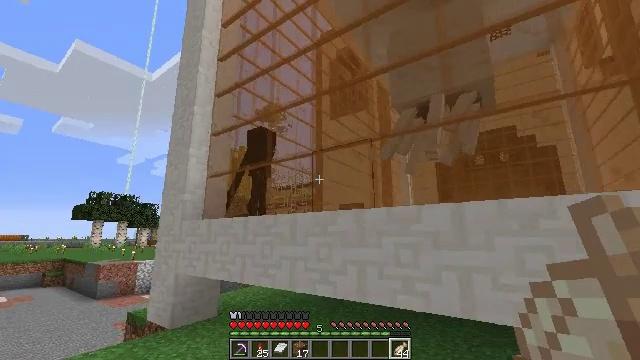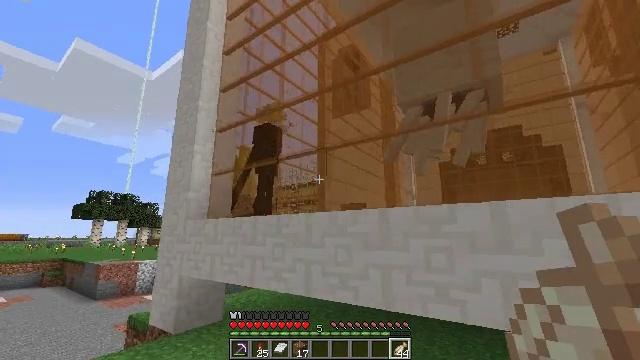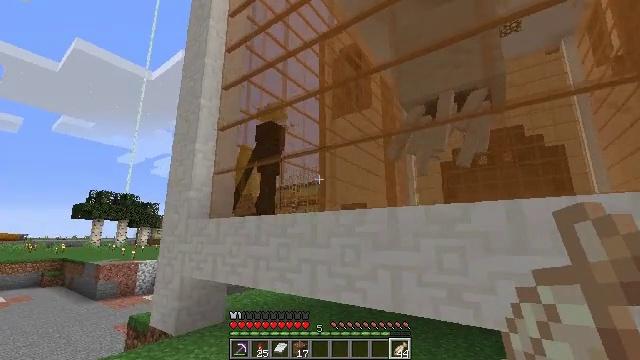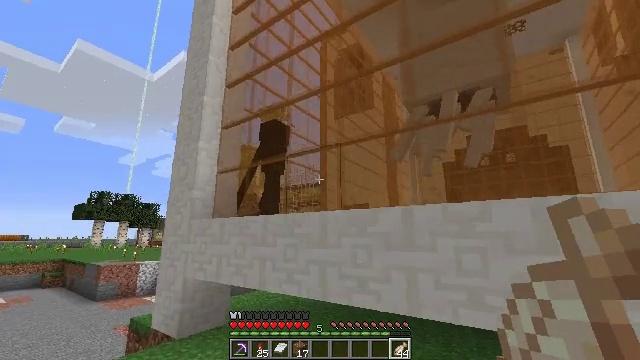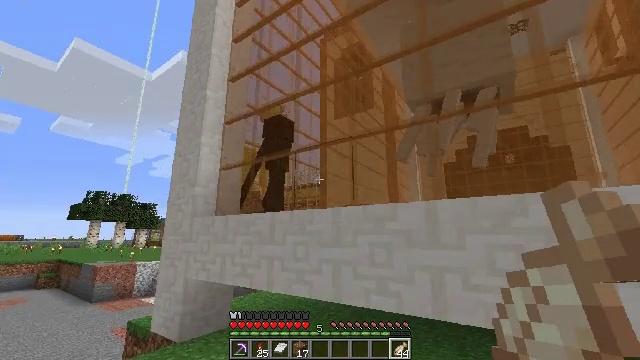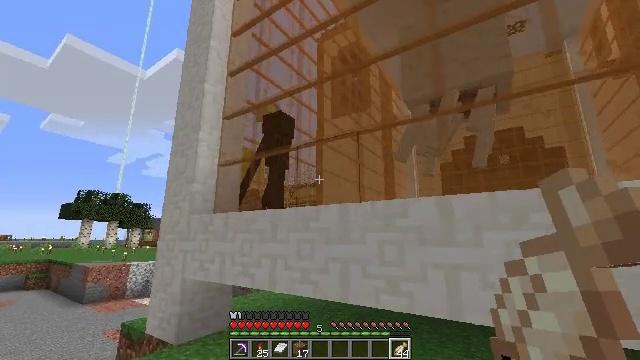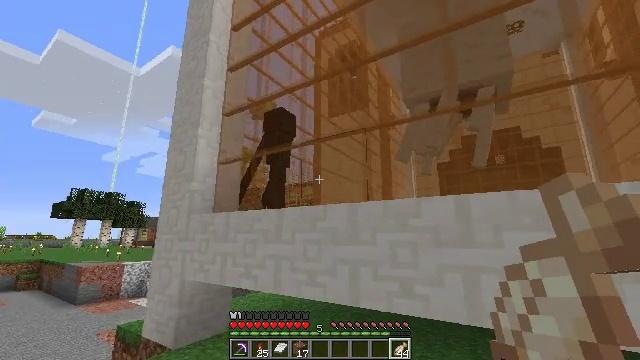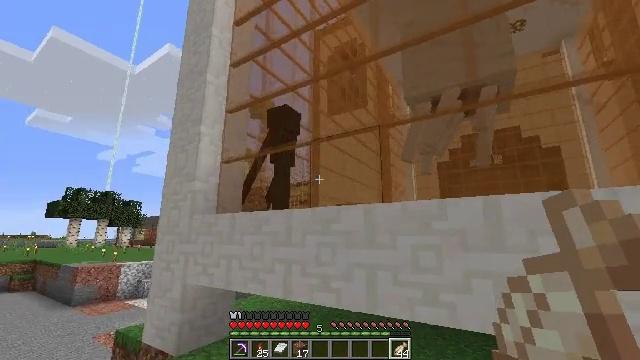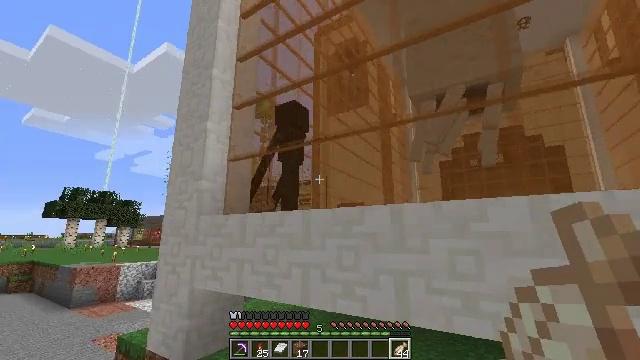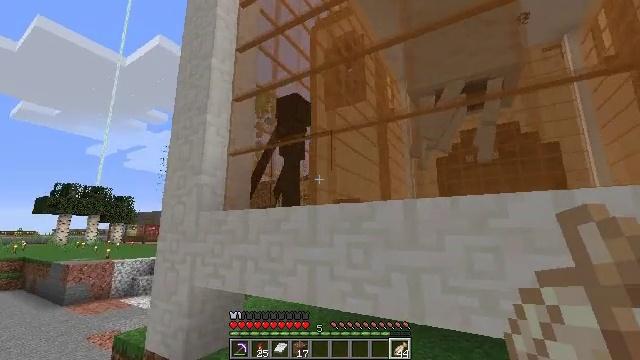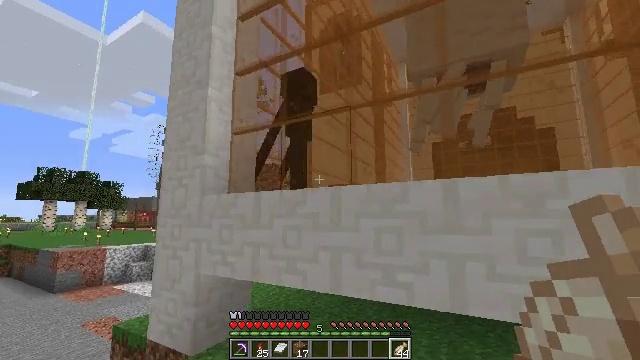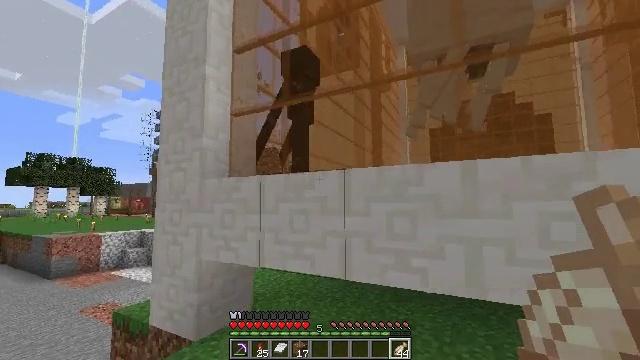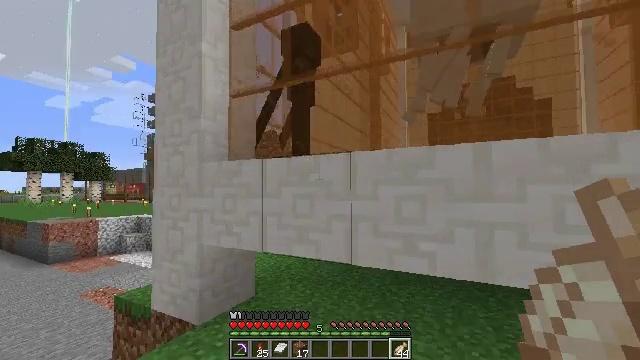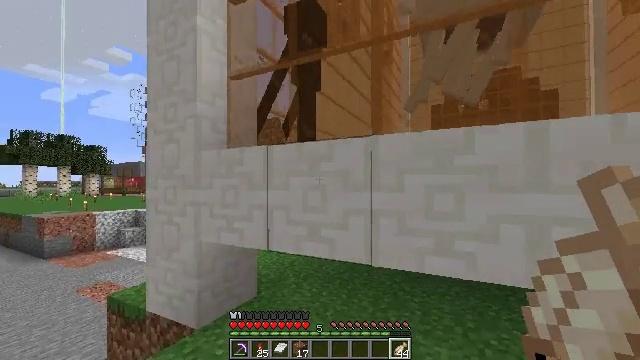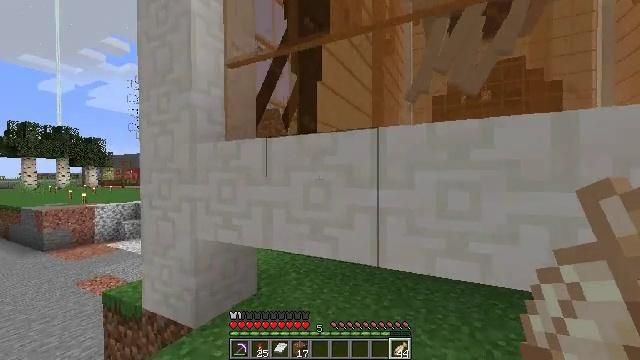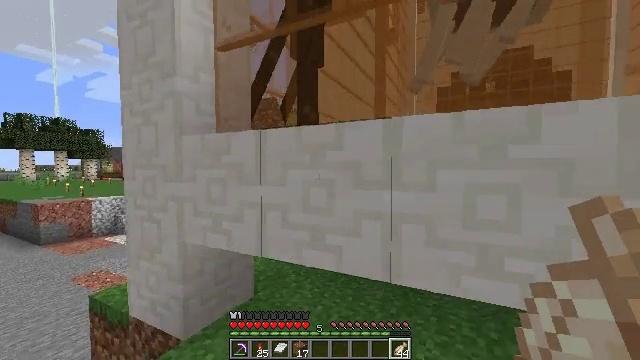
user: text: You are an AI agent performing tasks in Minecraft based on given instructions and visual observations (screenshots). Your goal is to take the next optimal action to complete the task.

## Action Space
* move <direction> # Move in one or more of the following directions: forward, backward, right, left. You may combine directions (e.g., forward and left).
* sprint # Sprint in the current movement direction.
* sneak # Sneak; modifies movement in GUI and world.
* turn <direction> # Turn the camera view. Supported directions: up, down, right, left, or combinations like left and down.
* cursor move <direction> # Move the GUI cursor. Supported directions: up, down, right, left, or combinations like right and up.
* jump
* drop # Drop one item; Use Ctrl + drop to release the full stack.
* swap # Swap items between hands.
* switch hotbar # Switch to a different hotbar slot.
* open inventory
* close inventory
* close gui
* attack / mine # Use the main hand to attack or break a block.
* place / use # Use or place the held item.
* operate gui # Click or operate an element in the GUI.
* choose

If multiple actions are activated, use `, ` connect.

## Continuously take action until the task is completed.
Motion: motion action
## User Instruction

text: Attack the quartz slab to collect it.
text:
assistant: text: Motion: move forward and move left
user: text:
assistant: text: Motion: move forward and move left
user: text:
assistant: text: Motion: move forward and move left
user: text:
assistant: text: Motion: move forward and move left
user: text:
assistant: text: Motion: move forward and move left, turn right
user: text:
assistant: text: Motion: move forward and move left
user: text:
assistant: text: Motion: move forward and move left
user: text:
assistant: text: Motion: move forward and move left
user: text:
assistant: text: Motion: move forward and move left, turn right
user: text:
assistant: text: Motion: move forward and move left, turn right and down
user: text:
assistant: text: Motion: move forward and move left, turn right and down
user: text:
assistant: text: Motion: move forward, turn down
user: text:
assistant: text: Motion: move forward, turn down
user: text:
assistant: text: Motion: move forward, turn down
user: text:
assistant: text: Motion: move forward, turn down
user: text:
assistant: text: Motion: move forward, turn down
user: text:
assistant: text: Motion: move forward, turn down
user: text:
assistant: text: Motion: move forward
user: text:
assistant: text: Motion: no_op
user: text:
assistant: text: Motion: no_op
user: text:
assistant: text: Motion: turn right and down
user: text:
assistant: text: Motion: turn right and down
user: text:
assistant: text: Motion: no_op
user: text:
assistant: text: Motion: no_op
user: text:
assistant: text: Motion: no_op
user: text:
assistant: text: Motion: jump
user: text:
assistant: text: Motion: jump
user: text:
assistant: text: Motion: jump
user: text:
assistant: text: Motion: jump
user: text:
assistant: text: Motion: move forward, jump